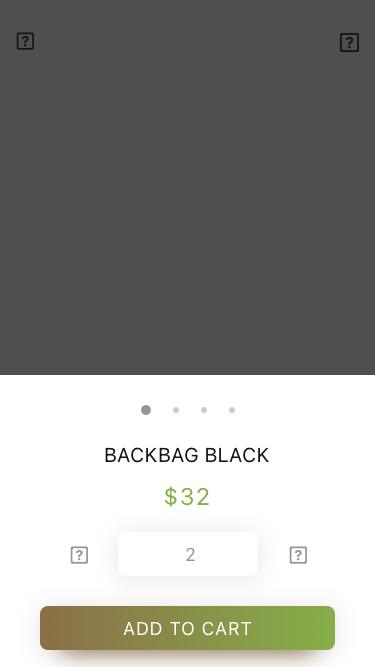
Text in this UI design:
Backbag Black
2


Add to cart
$32

